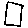
Label: square